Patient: sex M, age 65
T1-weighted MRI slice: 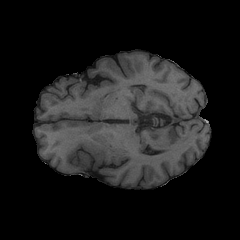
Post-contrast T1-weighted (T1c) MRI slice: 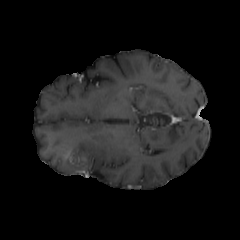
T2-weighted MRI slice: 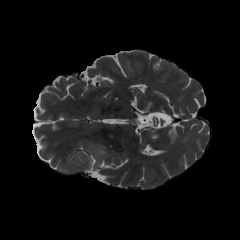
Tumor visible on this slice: yes
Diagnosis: Glioblastoma, IDH-wildtype
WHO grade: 4